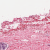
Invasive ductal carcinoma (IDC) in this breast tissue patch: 0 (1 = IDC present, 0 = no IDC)